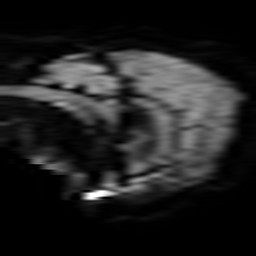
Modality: TRACE
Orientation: sagittal
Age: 65
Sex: male
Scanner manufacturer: philips
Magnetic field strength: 3 T
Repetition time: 3.08 s
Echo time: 0.076 s